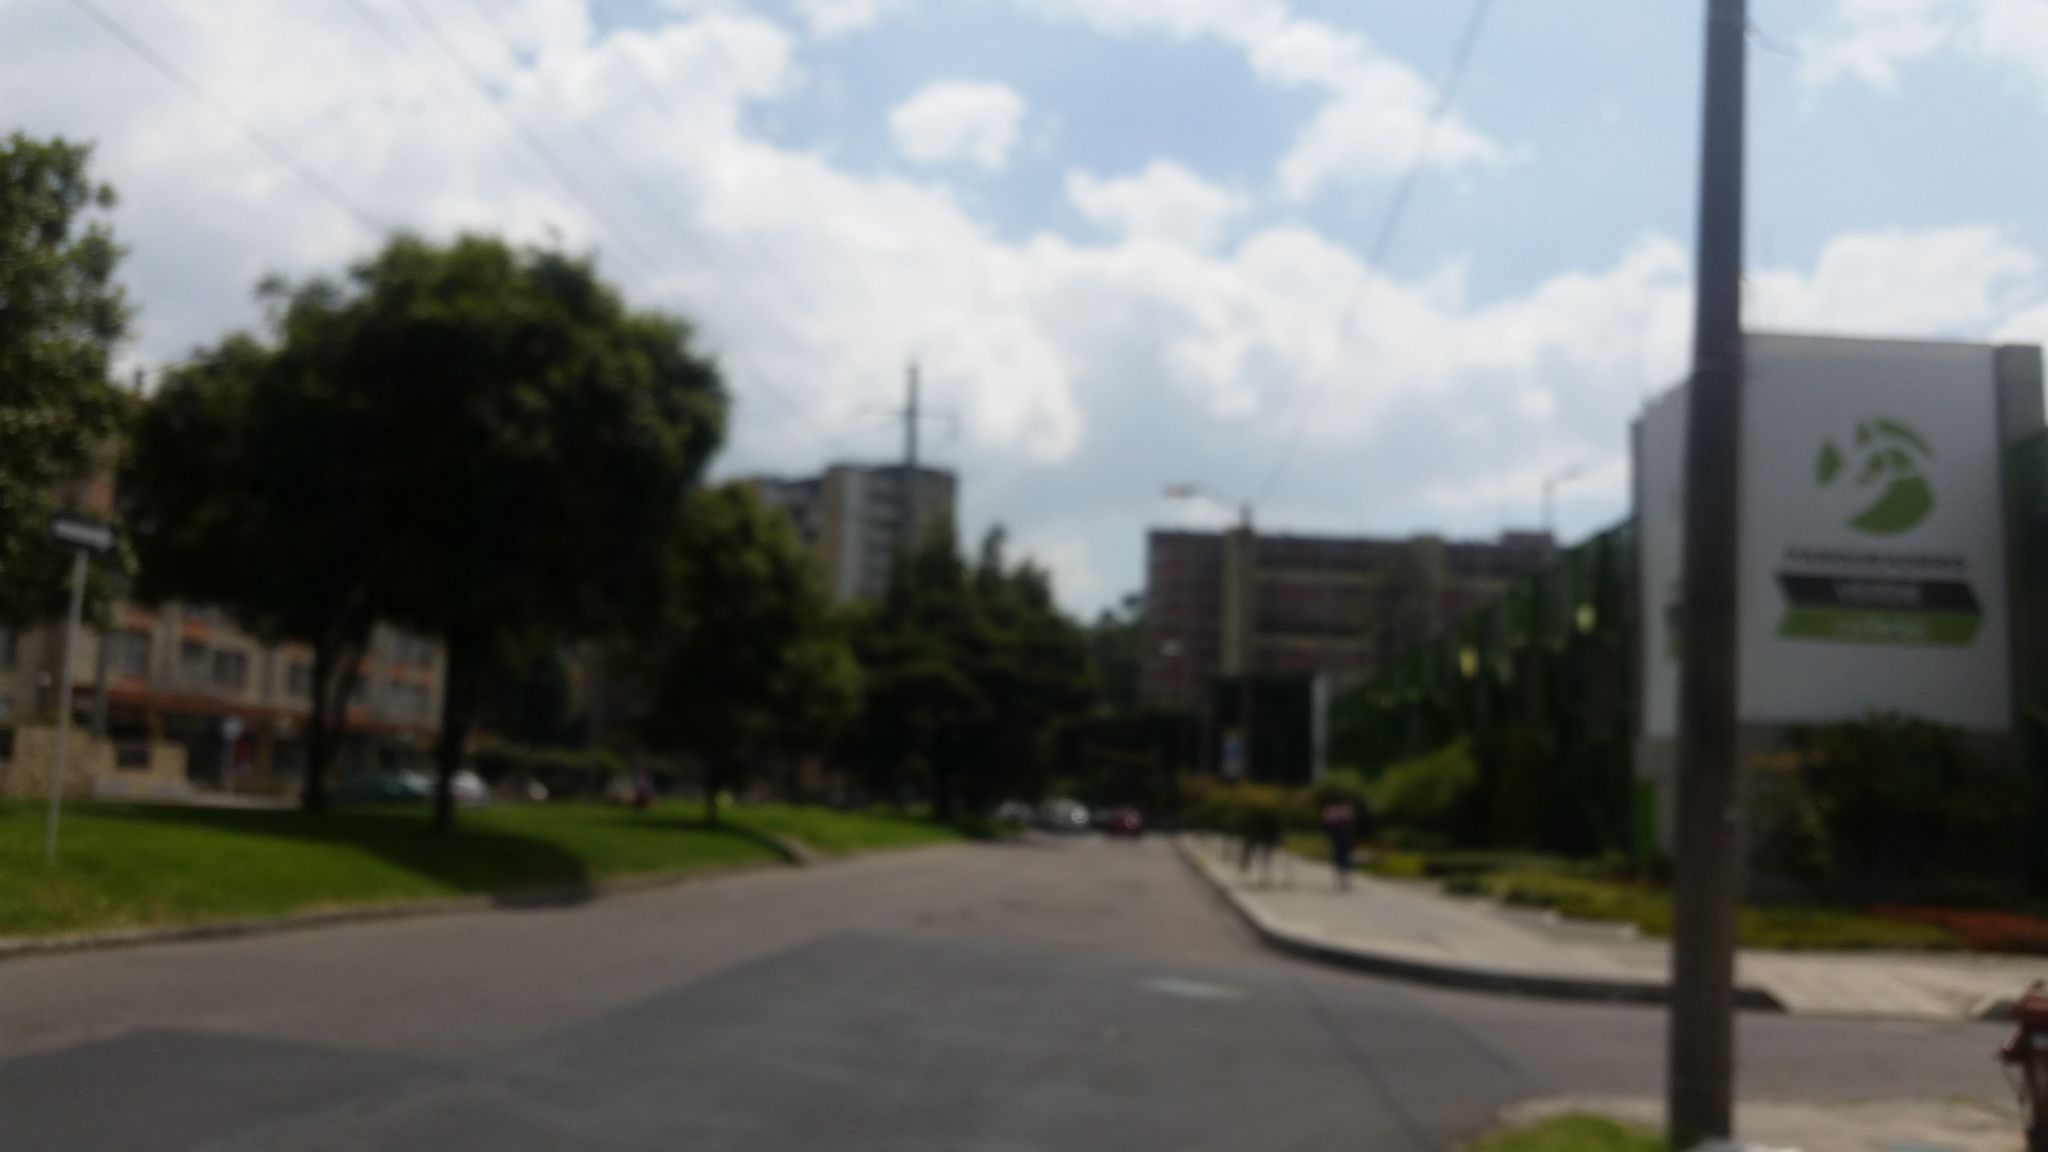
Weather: cloudy
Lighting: day
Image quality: slightly poor
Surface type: cycling surface
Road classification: footway
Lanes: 2
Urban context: urban centre
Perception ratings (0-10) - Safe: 5.71, Lively: 8.37, Beautiful: 4.6, Boring: 1.8, Depressing: 6.26, Wealthy: 6.66